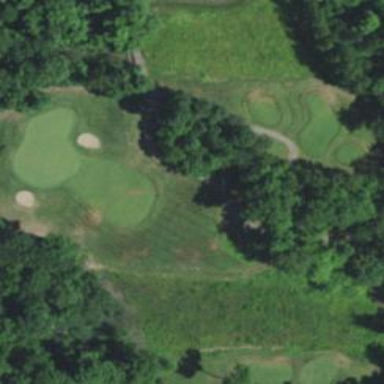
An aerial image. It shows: Path for both roads and golfers.